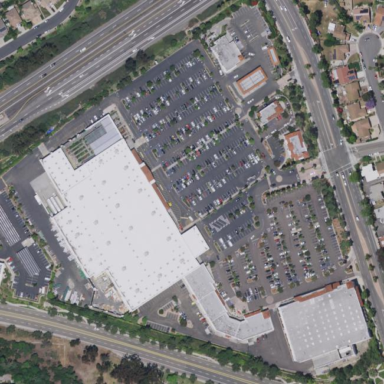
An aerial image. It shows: Retail area.